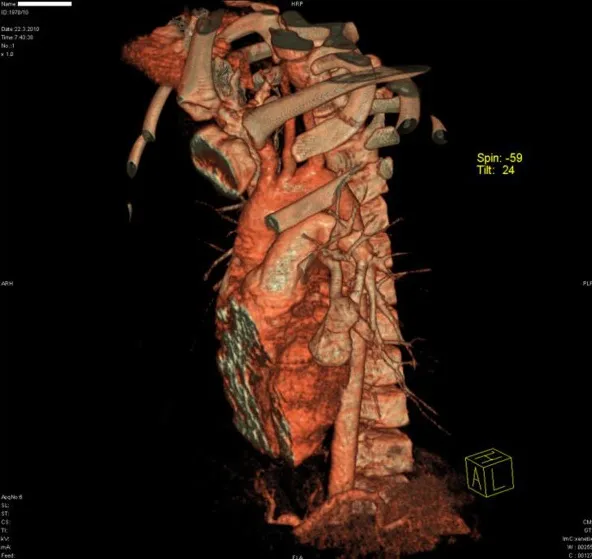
Three-dimensional computed tomography angiography revealed a 35-mm vascular malformation within the perihilar left upper lobe with a single feeding artery originating from the pulmonary artery and a single draining vein.
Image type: radiology (ct)